Question: I'm new here so I apologize for any errors in my question.
I'm writing a powershell script to uninstall a program, I need it to send keys to that program to click through the parts asking for user inputs. Problem is that my script calls to a process that has a duplicate name, it cant differentiate between the two. Only difference is how much memory it is using. Is there a way to select the process based on how much memory it is taking up? I appreciate any help.

'''
$a = Get-Process | ?{$_.name -eq 'setup'}
$wshell = New-Object -ComObject wscript.shell;
$wshell.appactivate($a.Id)
Start-Sleep 5
$wshell.sendkeys('~',10)
$wshell.sendkeys('~',5)
'''
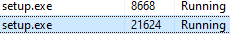
Answer: Two things to note up front:
- Trying to automate applications , such as by sending keystrokes, is inherently brittle, and should only be used as a last resort.- 'setup.exe'- The <URL> has no documented parameter - what do you think that does?
---
To get the process of interest, try the following:
'''
$a = Get-Process setup |
Sort-Object -Descending WorkingSet64 |
Select-Object -First 1
'''
For additional robustness, consider filtering the set of candidate processes by their '.StartTime' property.